Question: The picture describes a maze problem, where green is the starting position and red is the end point. Find the length of the shortest path.
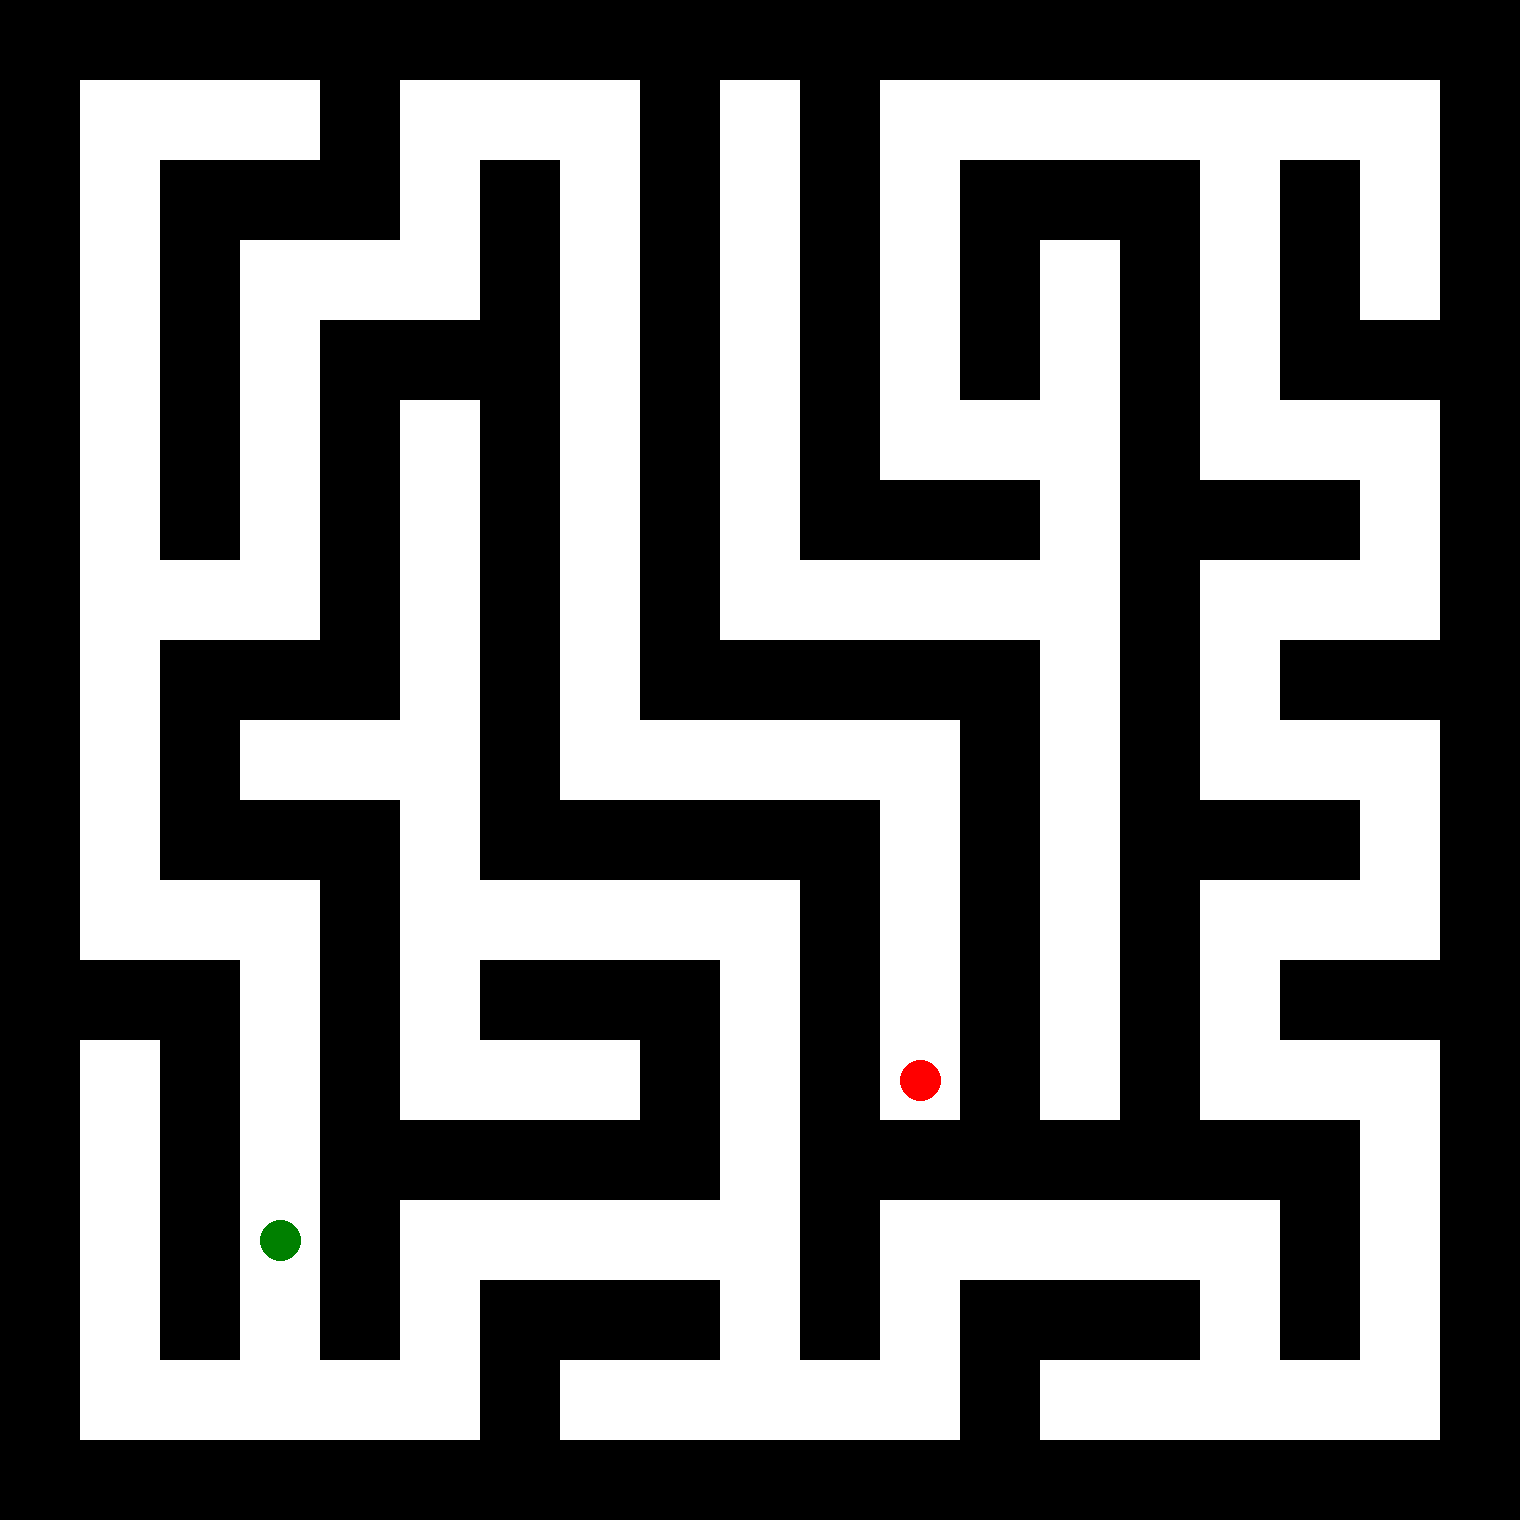
Answer: 38